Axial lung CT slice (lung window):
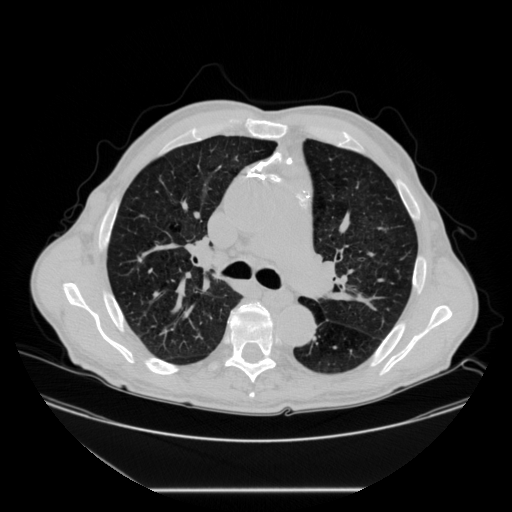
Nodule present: no